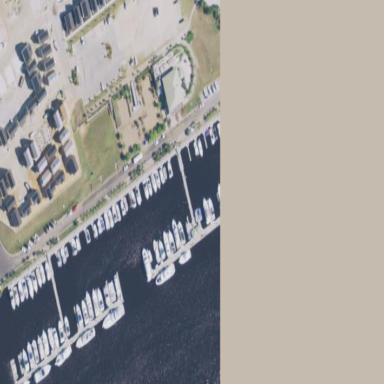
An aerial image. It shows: Marina area for leisure land.